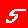
Digit: 5